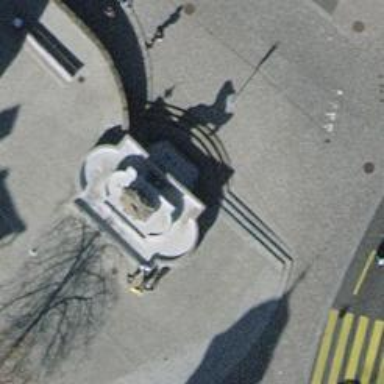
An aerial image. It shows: Beautiful fountain.